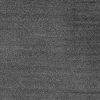
Atmospheric dust classification: dusty